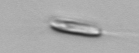
Label: Chrysochromulina